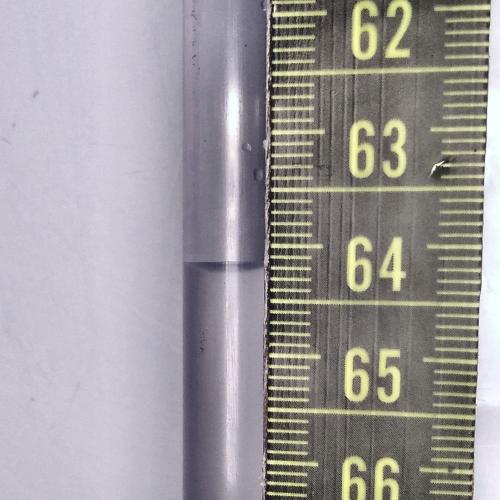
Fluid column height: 64.2 cm